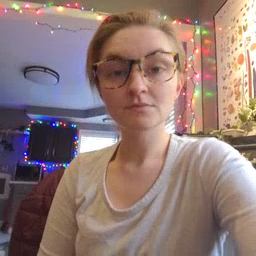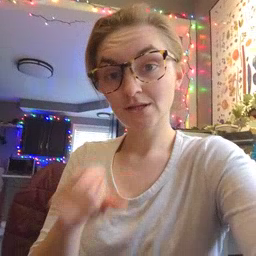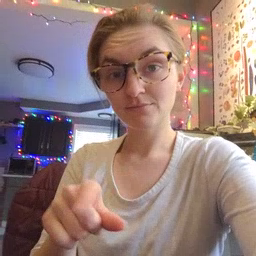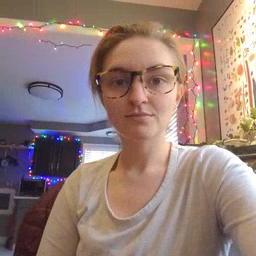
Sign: there